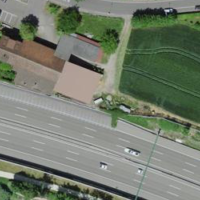
EUNIS habitat code: 57
Species observed at this site:
Ilex aquifolium